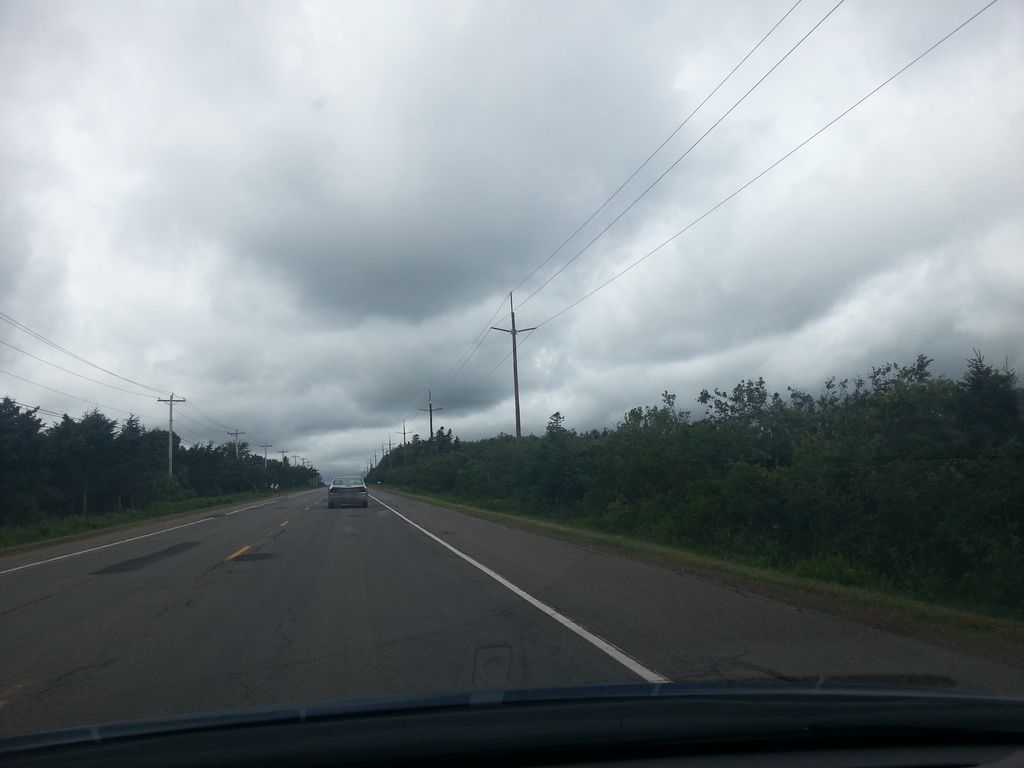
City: charlottetown